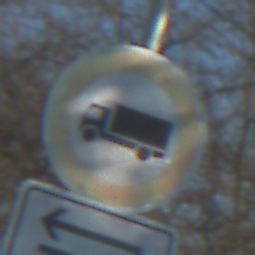
Verkehrszeichen: VerbotFuerKraftfahrzeugeUeberDreiKommaFuenfTonnen
Zusatzzeichen unten: RichtungsangabeDurchPfeile7
Umgebung: Outdoor, Nature
Tageszeit: MorningAfternoon
Wetter: Clear
Licht: Natural
Jahreszeit: NotSpecified
Kontrast: HighContrast